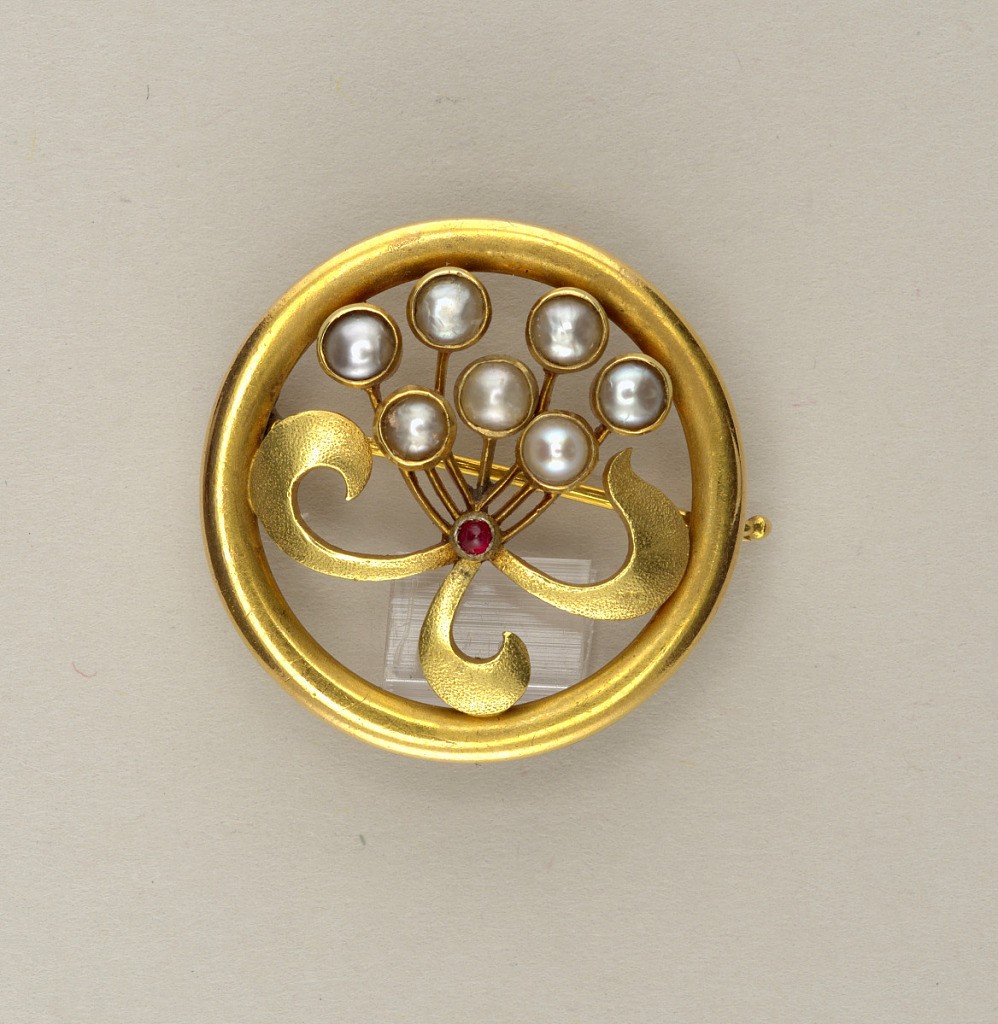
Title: Brooch with Pearls
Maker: House of Fabergé, 1842 - 1918
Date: ca. 1890
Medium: gold, ruby, pearls
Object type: brooch
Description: Circular, with stylized floral bouquet of pearls; ruby at center.